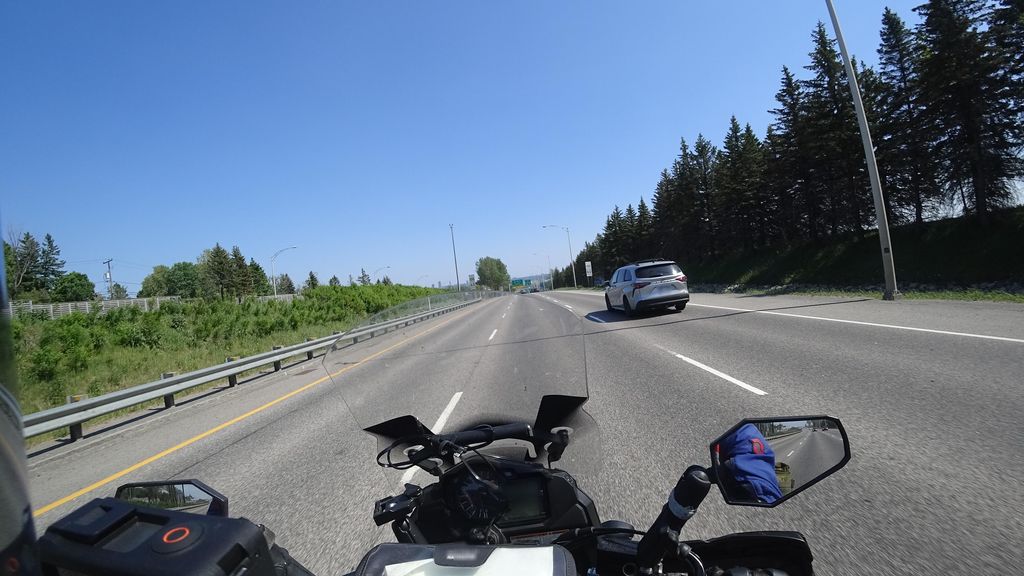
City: quebec_city